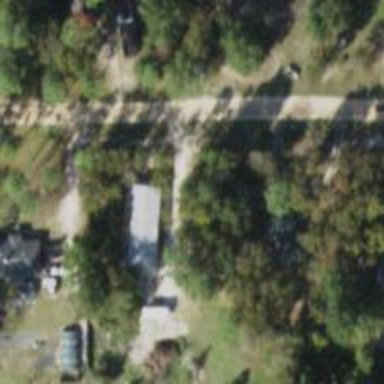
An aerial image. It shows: Driveway.